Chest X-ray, AP view. Patient: 69 years old, sex M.
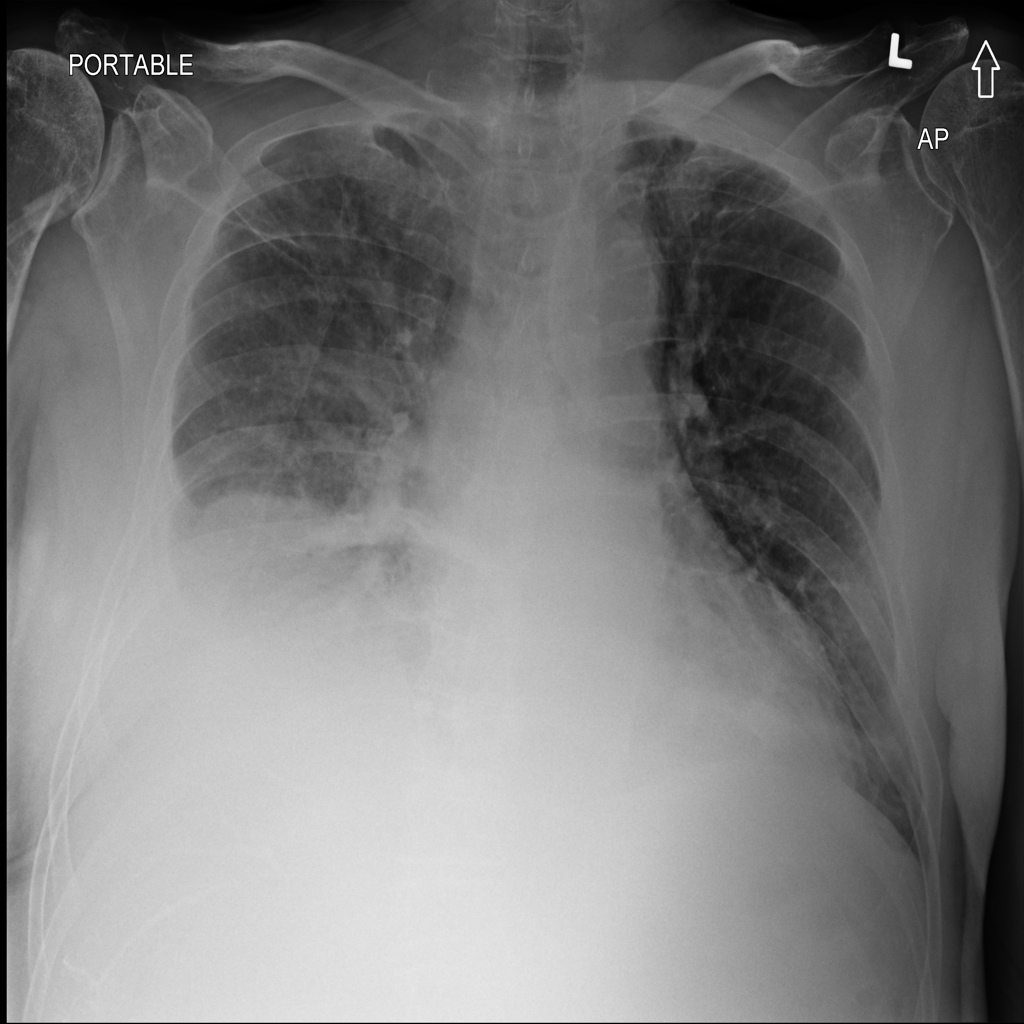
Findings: Atelectasis, Effusion, Infiltration